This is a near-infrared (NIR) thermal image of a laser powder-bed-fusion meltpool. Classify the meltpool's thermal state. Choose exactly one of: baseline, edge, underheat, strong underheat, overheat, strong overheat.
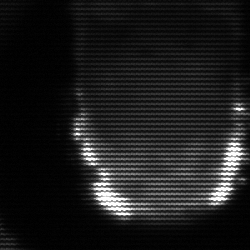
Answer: baseline